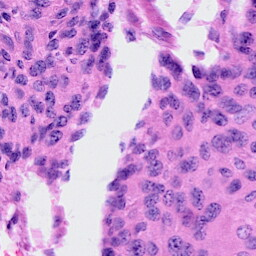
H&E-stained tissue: Cervix